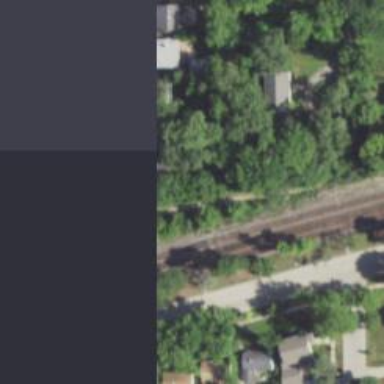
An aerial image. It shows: Railroad crossover.